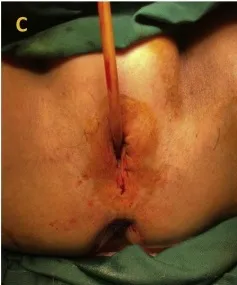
Findings during Vaginal Reconstruction Surgery of patient with Labial Synechiae, with a history of Turner Syndrome. (B) Vaginal Canal was identified and the fused labia were excised.
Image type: medical_photograph (other_medical_photograph)